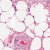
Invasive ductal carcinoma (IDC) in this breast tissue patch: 0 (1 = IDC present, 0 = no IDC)